Question: I would like to detect edge that has certain angle/orientation.
Adapting from a post in SO, I've figured out to use OpenCV magnitude, phase and Sobel functions to filter out unwanted edge points. Then use the magnitude image (with phase image as condition) to output the edge points.
However, the results is not similar to Canny edge function. It's good that the edges with unwanted angles are filtered out but detected edges are blobs of points, not thin line edge

the left edge image is also plotted out after findContours is used, but this barely helps out
1) what else should be added to mimic Canny processing?
2) As for the purpose of directional edge detection, is this approach more robust than using a directional kernel other than typical Sobel ones?
Thank you!
Edit 01:
forgot to put my code <URL>
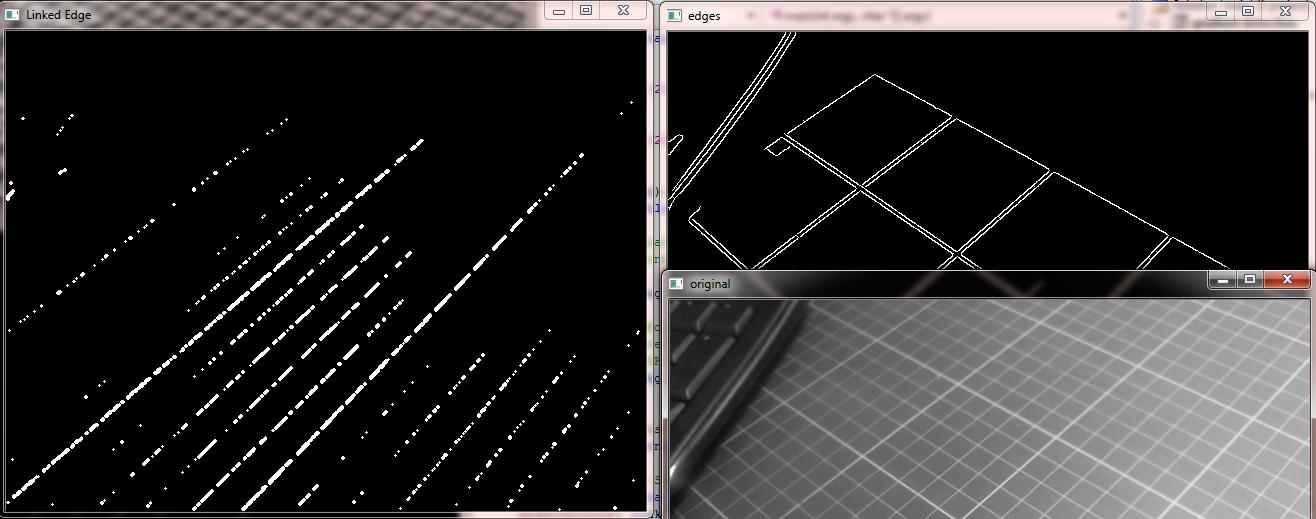
Answer: alternatively, you can try lsd,(<URL>. it outputs lines as two point pairs so directional filtering is also possible.
there's also another line segment implementation @ <URL> though the lsd link above has better results
if you want a single pixel edge, you would need to do skeletonization/thinning
## edit
rename the 'lsd.c' into 'lsd.cpp' when you are compiling. i used version 1.6 attached in the url. code and results below. you can tweak the thresholds to suppress the small segments as well.
'''
#include "opencv2/opencv.hpp"
using namespace cv;
#include "lsd.h"
void lsd_call(Mat& im)
{
Mat gray;
cvtColor(im,gray,CV_BGR2GRAY);
Mat imgdouble;
gray.convertTo(imgdouble,CV_64FC1);
double * image;
double * out;
int x,y,i,j,n;
out = lsd(&n,(double*)imgdouble.data,imgdouble.cols,imgdouble.rows);
Mat lines = im.clone();
Mat lines_binary = Mat::zeros(gray.size(),CV_8UC1);
for(i=0;i<n;i++)
{
double x1,y1,x2,y2,w;
x1 = out[7*i+0];
y1 = out[7*i+1];
x2 = out[7*i+2];
y2 = out[7*i+3];
w = out[7*i+4];
double length = sqrt(pow(x1-x2,2)+pow(y1-y2,2));
double angle = atan2(y2 - y1, x2 - x1) * 180 / CV_PI;
if(angle<180 && angle>90)
{
line(lines,Point2d(out[7*i+0],out[7*i+1]),Point2d(out[7*i+2],out[7*i+3]),Scalar (0,0,255));
line(lines_binary,Point2d(out[7*i+0],out[7*i+1]),Point2d(out[7*i+2],out[7*i+3]) ,Scalar(255));
}
if(length>75)
{
//line(todraw,Point2d(out[7*i+0],out[7*i+1]),Point2d(out[7*i+2],out[7*i+3]), Scalar(0,0,255),out[7*i+4]);
}
}
imshow("lines",lines);
imshow("lines_binary",lines_binary);
imwrite("c:/data/lines.jpg",lines);
imwrite("c:/data/linesbinary.jpg",lines_binary);
free( (void *) out );
}
int main(int argc,char** argv )
{
Mat im = imread("c:/data/lines.png");
lsd_call(im);
waitKey(0);
}
'''